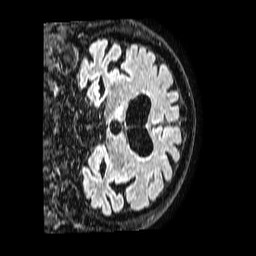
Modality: FLAIR
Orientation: coronal
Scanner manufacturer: philips
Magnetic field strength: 1.5 T
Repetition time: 4.8 s
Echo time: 0.3 s